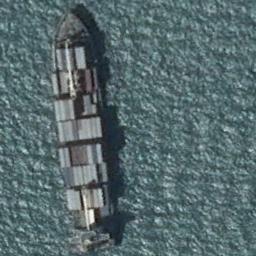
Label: ship